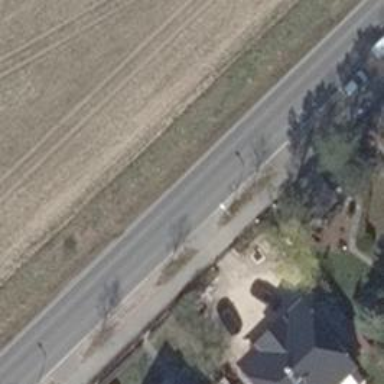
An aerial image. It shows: Driveway.